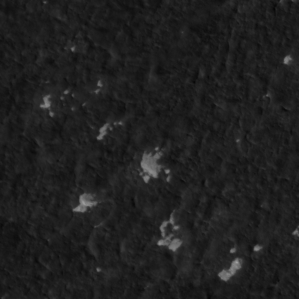
Label: non_frost